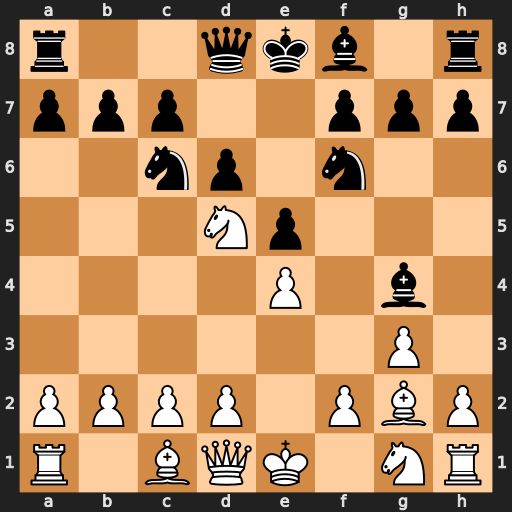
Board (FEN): r2qkb1r/ppp2ppp/2np1n2/3Np3/4P1b1/6P1/PPPP1PBP/R1BQK1NR
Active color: w
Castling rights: KQkq
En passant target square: -
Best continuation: Nxf6+ Qxf6 Qxg4